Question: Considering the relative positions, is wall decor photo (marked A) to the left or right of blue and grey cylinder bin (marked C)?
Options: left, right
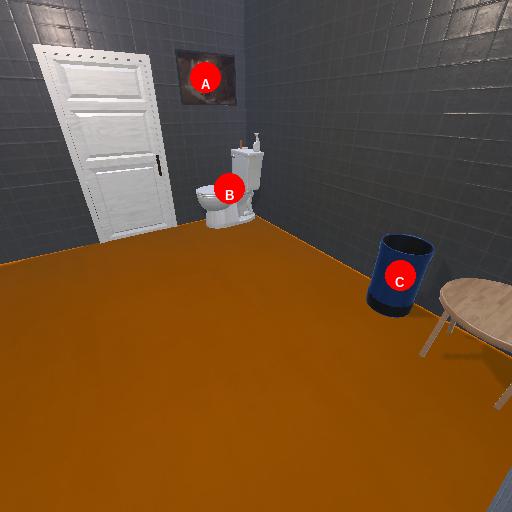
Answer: left